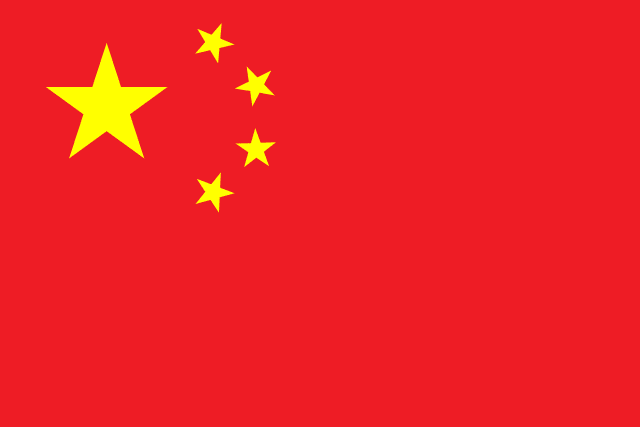
Country: China
Country code: cn